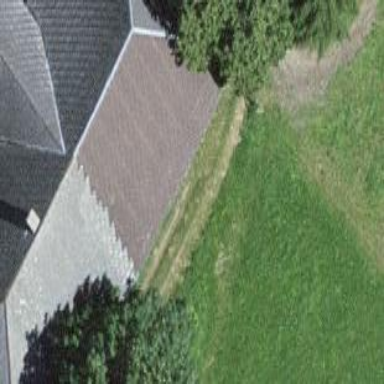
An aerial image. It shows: Farm building.